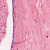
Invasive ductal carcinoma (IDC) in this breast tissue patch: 0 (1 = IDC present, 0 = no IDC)